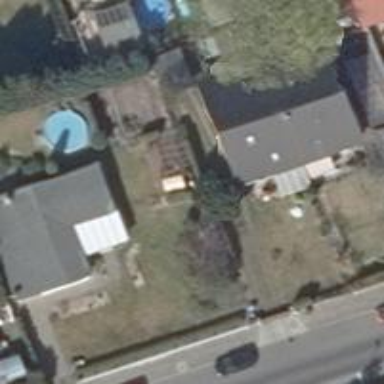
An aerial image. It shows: Semi-detached house.